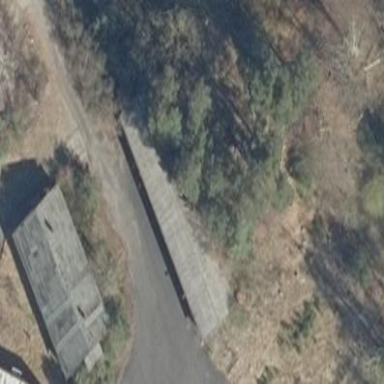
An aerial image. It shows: Garage building.